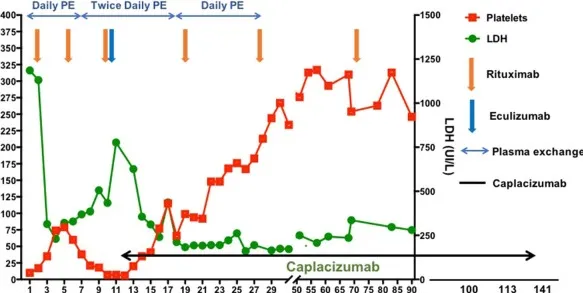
Treatment management and evolution of the platelet count and the lactate dehydrogenase level from diagnosis and day 90. The patient gave her written consent for publication of the case report.
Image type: pathology (immunostaining)